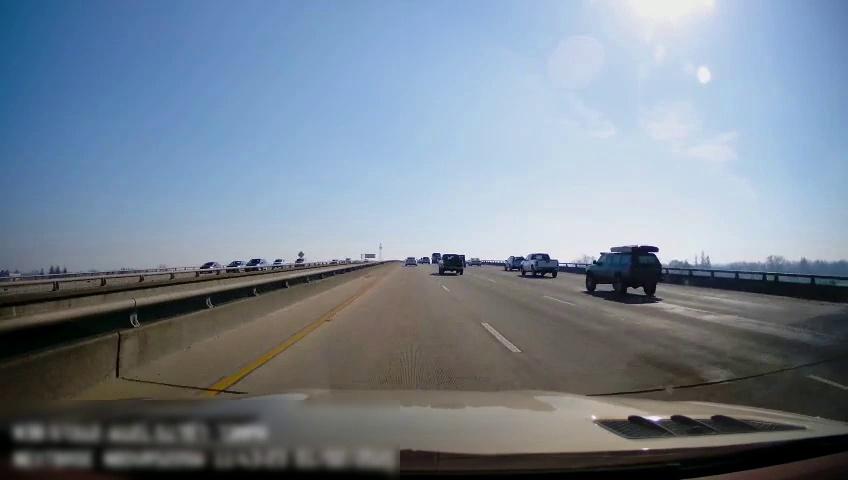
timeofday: Day
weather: Sunny
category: Drivable Space
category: Vehicles | Car
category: Vehicles | Car
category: Vehicles | Car
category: Vehicles | SUV
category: Vehicles | SUV
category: Drivable Space
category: Vehicles | Car
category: Vehicles | Truck
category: Vehicles | Car
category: Vehicles | Truck
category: Vehicles | SUV
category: Vehicles | Car
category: Vehicles | SUV
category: Lanes | Current Lane
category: Lanes | Current Lane
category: Lanes | Current Lane
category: Traffic | Signs